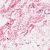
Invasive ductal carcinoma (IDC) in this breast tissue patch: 0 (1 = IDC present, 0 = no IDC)